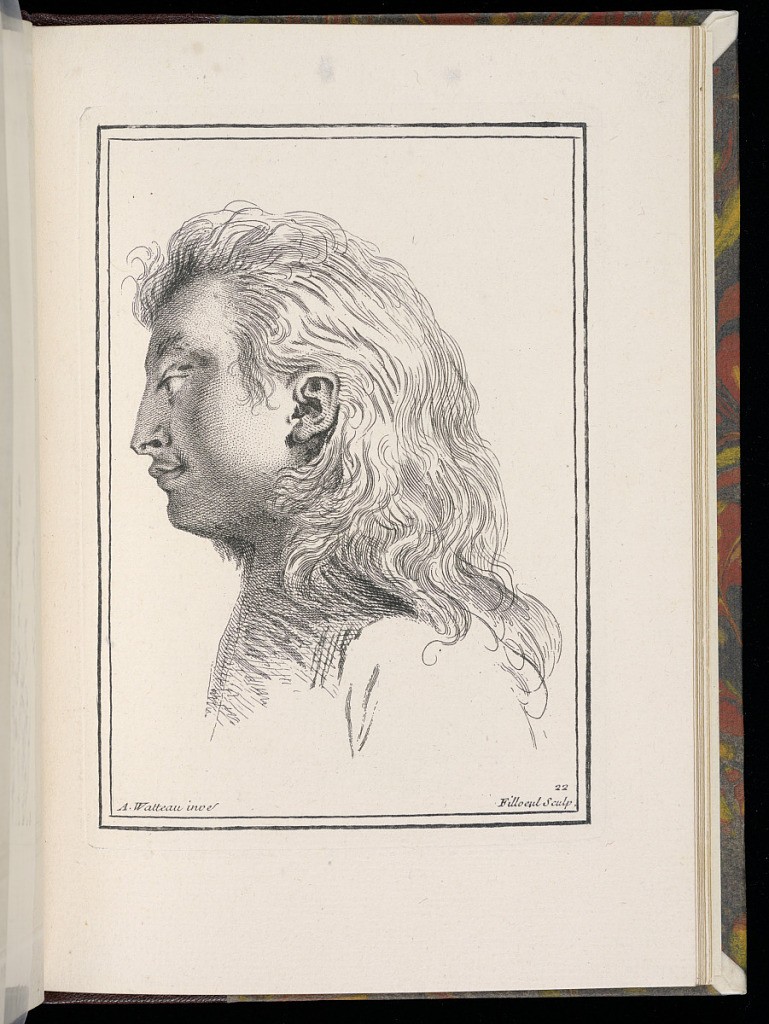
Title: Study of a Man's Head in Profile
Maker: Antoine Watteau, French, 1684–1721
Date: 1734
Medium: Etching on laid paper
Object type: Print
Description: Study of a man in profile, with long wavy hair past his shoulders. His torso and shoulder are suggested with a few lines. The plate is signed and numbered.